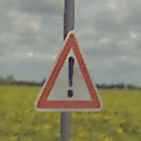
Verkehrszeichen: Gefahrenstelle
Umgebung: Outdoor, RoadRail
Tageszeit: Midday
Wetter: PartlyCloudy
Licht: Natural
Jahreszeit: NotSpecified
Kontrast: HighContrast